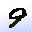
Label: 9